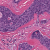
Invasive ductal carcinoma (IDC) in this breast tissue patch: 0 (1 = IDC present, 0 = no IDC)